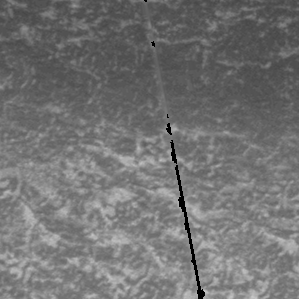
Label: frost